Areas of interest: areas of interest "Industrial"
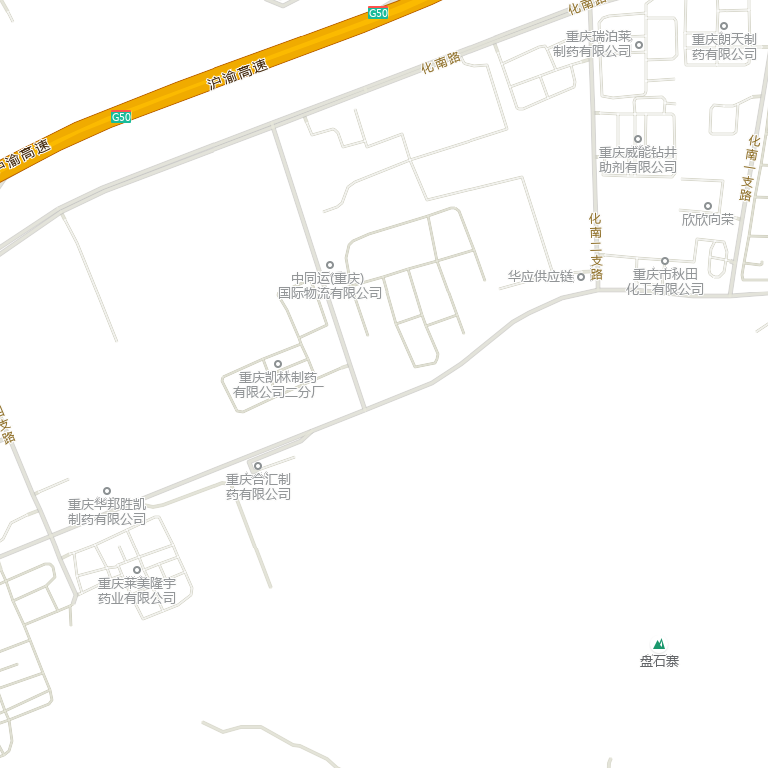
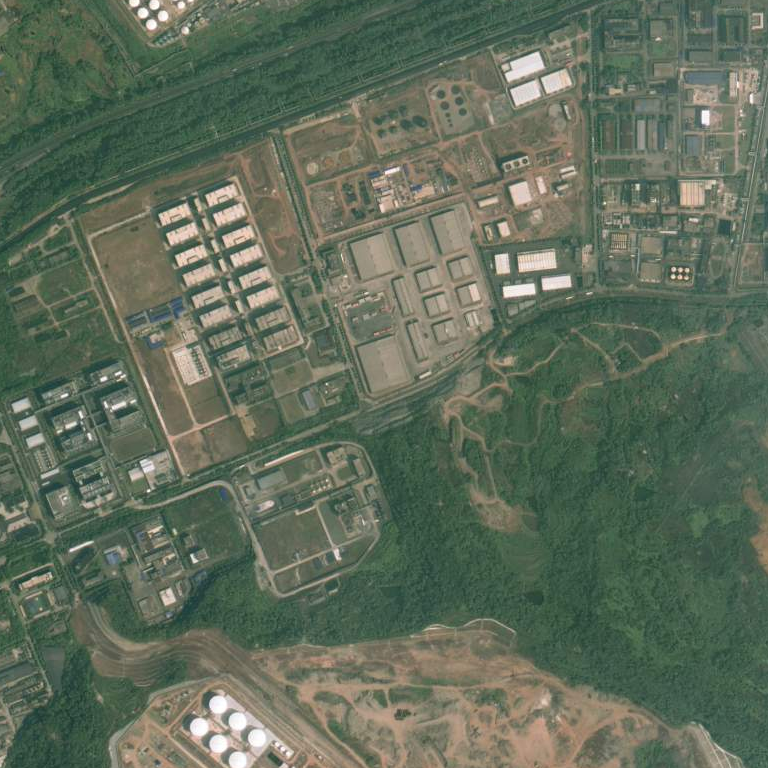